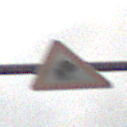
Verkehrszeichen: UnzureichendesLichtraumprofil
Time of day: MorningAfternoon
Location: Outdoor (Nature)
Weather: Overcast
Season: NotSpecified
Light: Natural